Field crop: tomato
Growth stage: 1
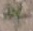
Species: solanum